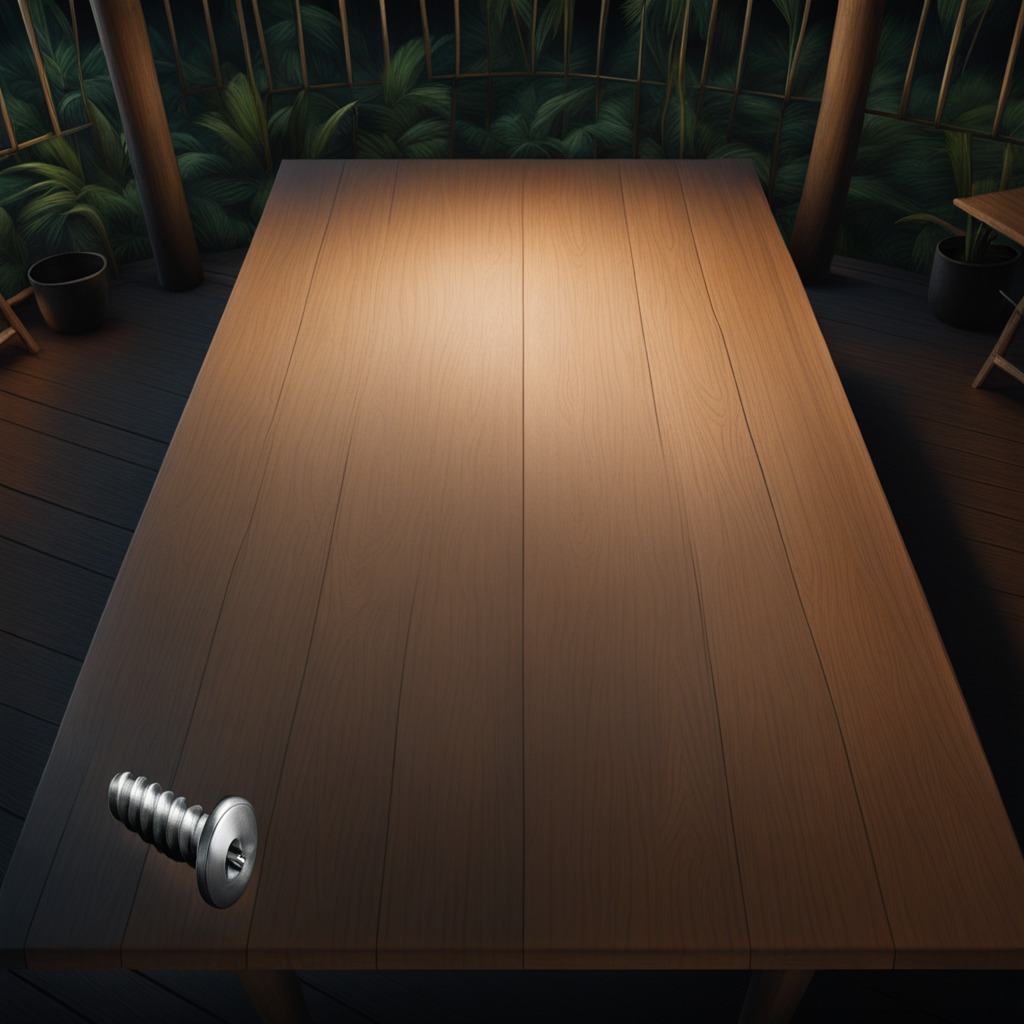
A metal screw is lying on a wooden table inside a jungle field workshop tent at night dim ambient light soft shadows worn but